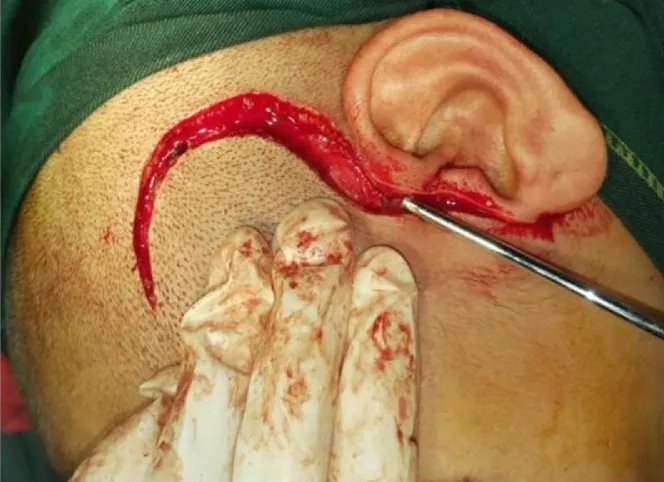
Preauricular incision was made as described by Al-Kayat and Bramley.
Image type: medical_photograph (other_medical_photograph)